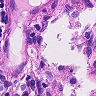
Metastatic tissue present: no